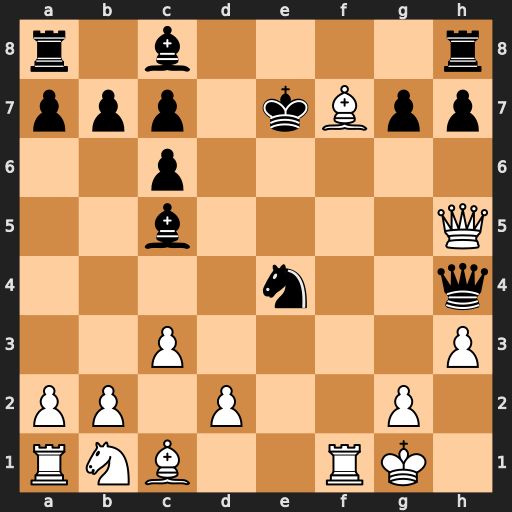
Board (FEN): r1b4r/ppp1kBpp/2p5/2b4Q/4n2q/2P4P/PP1P2P1/RNB2RK1
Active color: w
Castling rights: -
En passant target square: -
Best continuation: d4 Qxh5 Bxh5